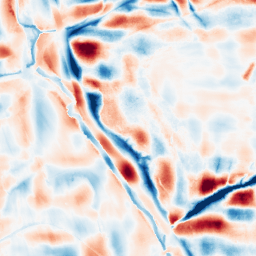
Category: wavelet
Decomposition family: wavelet_dwt
Decomposition parameters: wavelet: db4
level: 5
Upsampling method: regularized
Upsampling parameters: scale: 2
lambda_reg: 0.01
Upsampling scale: 2